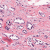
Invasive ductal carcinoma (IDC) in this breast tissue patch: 1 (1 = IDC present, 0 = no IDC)